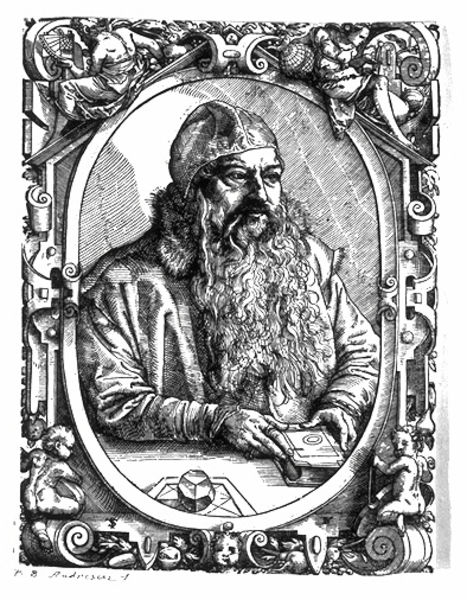
Titel: Bildnis des Stephan Brechtl
Künstler: Tobias Stimmer
Institution: (Seriendruck)
Schlagwörter: blätter, gemälde, hand, mann, schatten, weiß, blumen, fenster, frisur, grau, hut, licht, mund, nacht, nase, profil, schwarz, stirn, tisch, zeichnung, blick, haube, ornament, bart, kappe, mütze, architektur, augen, falten, kragen, mensch, pelz, rahmen, stein, vollbart, bildnis, herr, hände, portrait, porträt, signatur, spiegel, geistlicher, haare, mantel, kaufmann, blatt, lippen, locken, poträt, renaissance, kinder, oval, engel, putte, putto, ranken, fell, lächeln, relief, holzschnitt, wangen, leiste, knaben, grafik, graphik, rand, papst, kartusche, karten, brauen, ornamente, verzierung, ring, wei, nische, buch, denken, medaillon, nakt, umrahmung, druck, schraffur, schraffuren, radierung, stich, schwarzweiß, buchdruck, einband, ecken, schnörkel, pelzkragen, voluten, kraus, kristall, zeichnen, priester, edelstein, gelehrter, volute, her, schnecke, schnecken, siegel, putten, kupferstich, putti, geometrie, verzierungen, weise, prisma, humanist, weisheit, kräuselbart, diamant, rollwerk, ugen, schneke, gekräuselt, hironnymus, glasstein